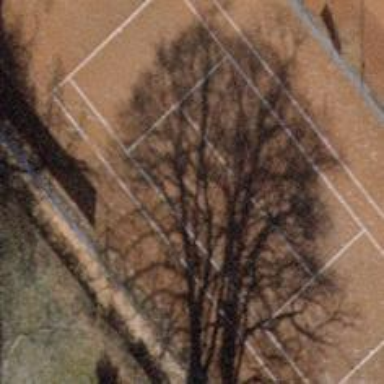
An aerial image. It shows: Tennis court on pitch designated for leisure land.